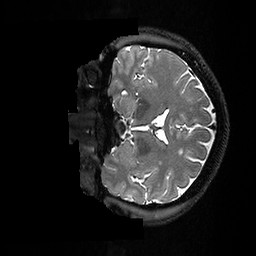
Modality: T2w
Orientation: coronal
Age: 48
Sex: female
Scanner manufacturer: ge
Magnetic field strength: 3 T
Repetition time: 3.202 s
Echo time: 0.05904 s